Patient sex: F
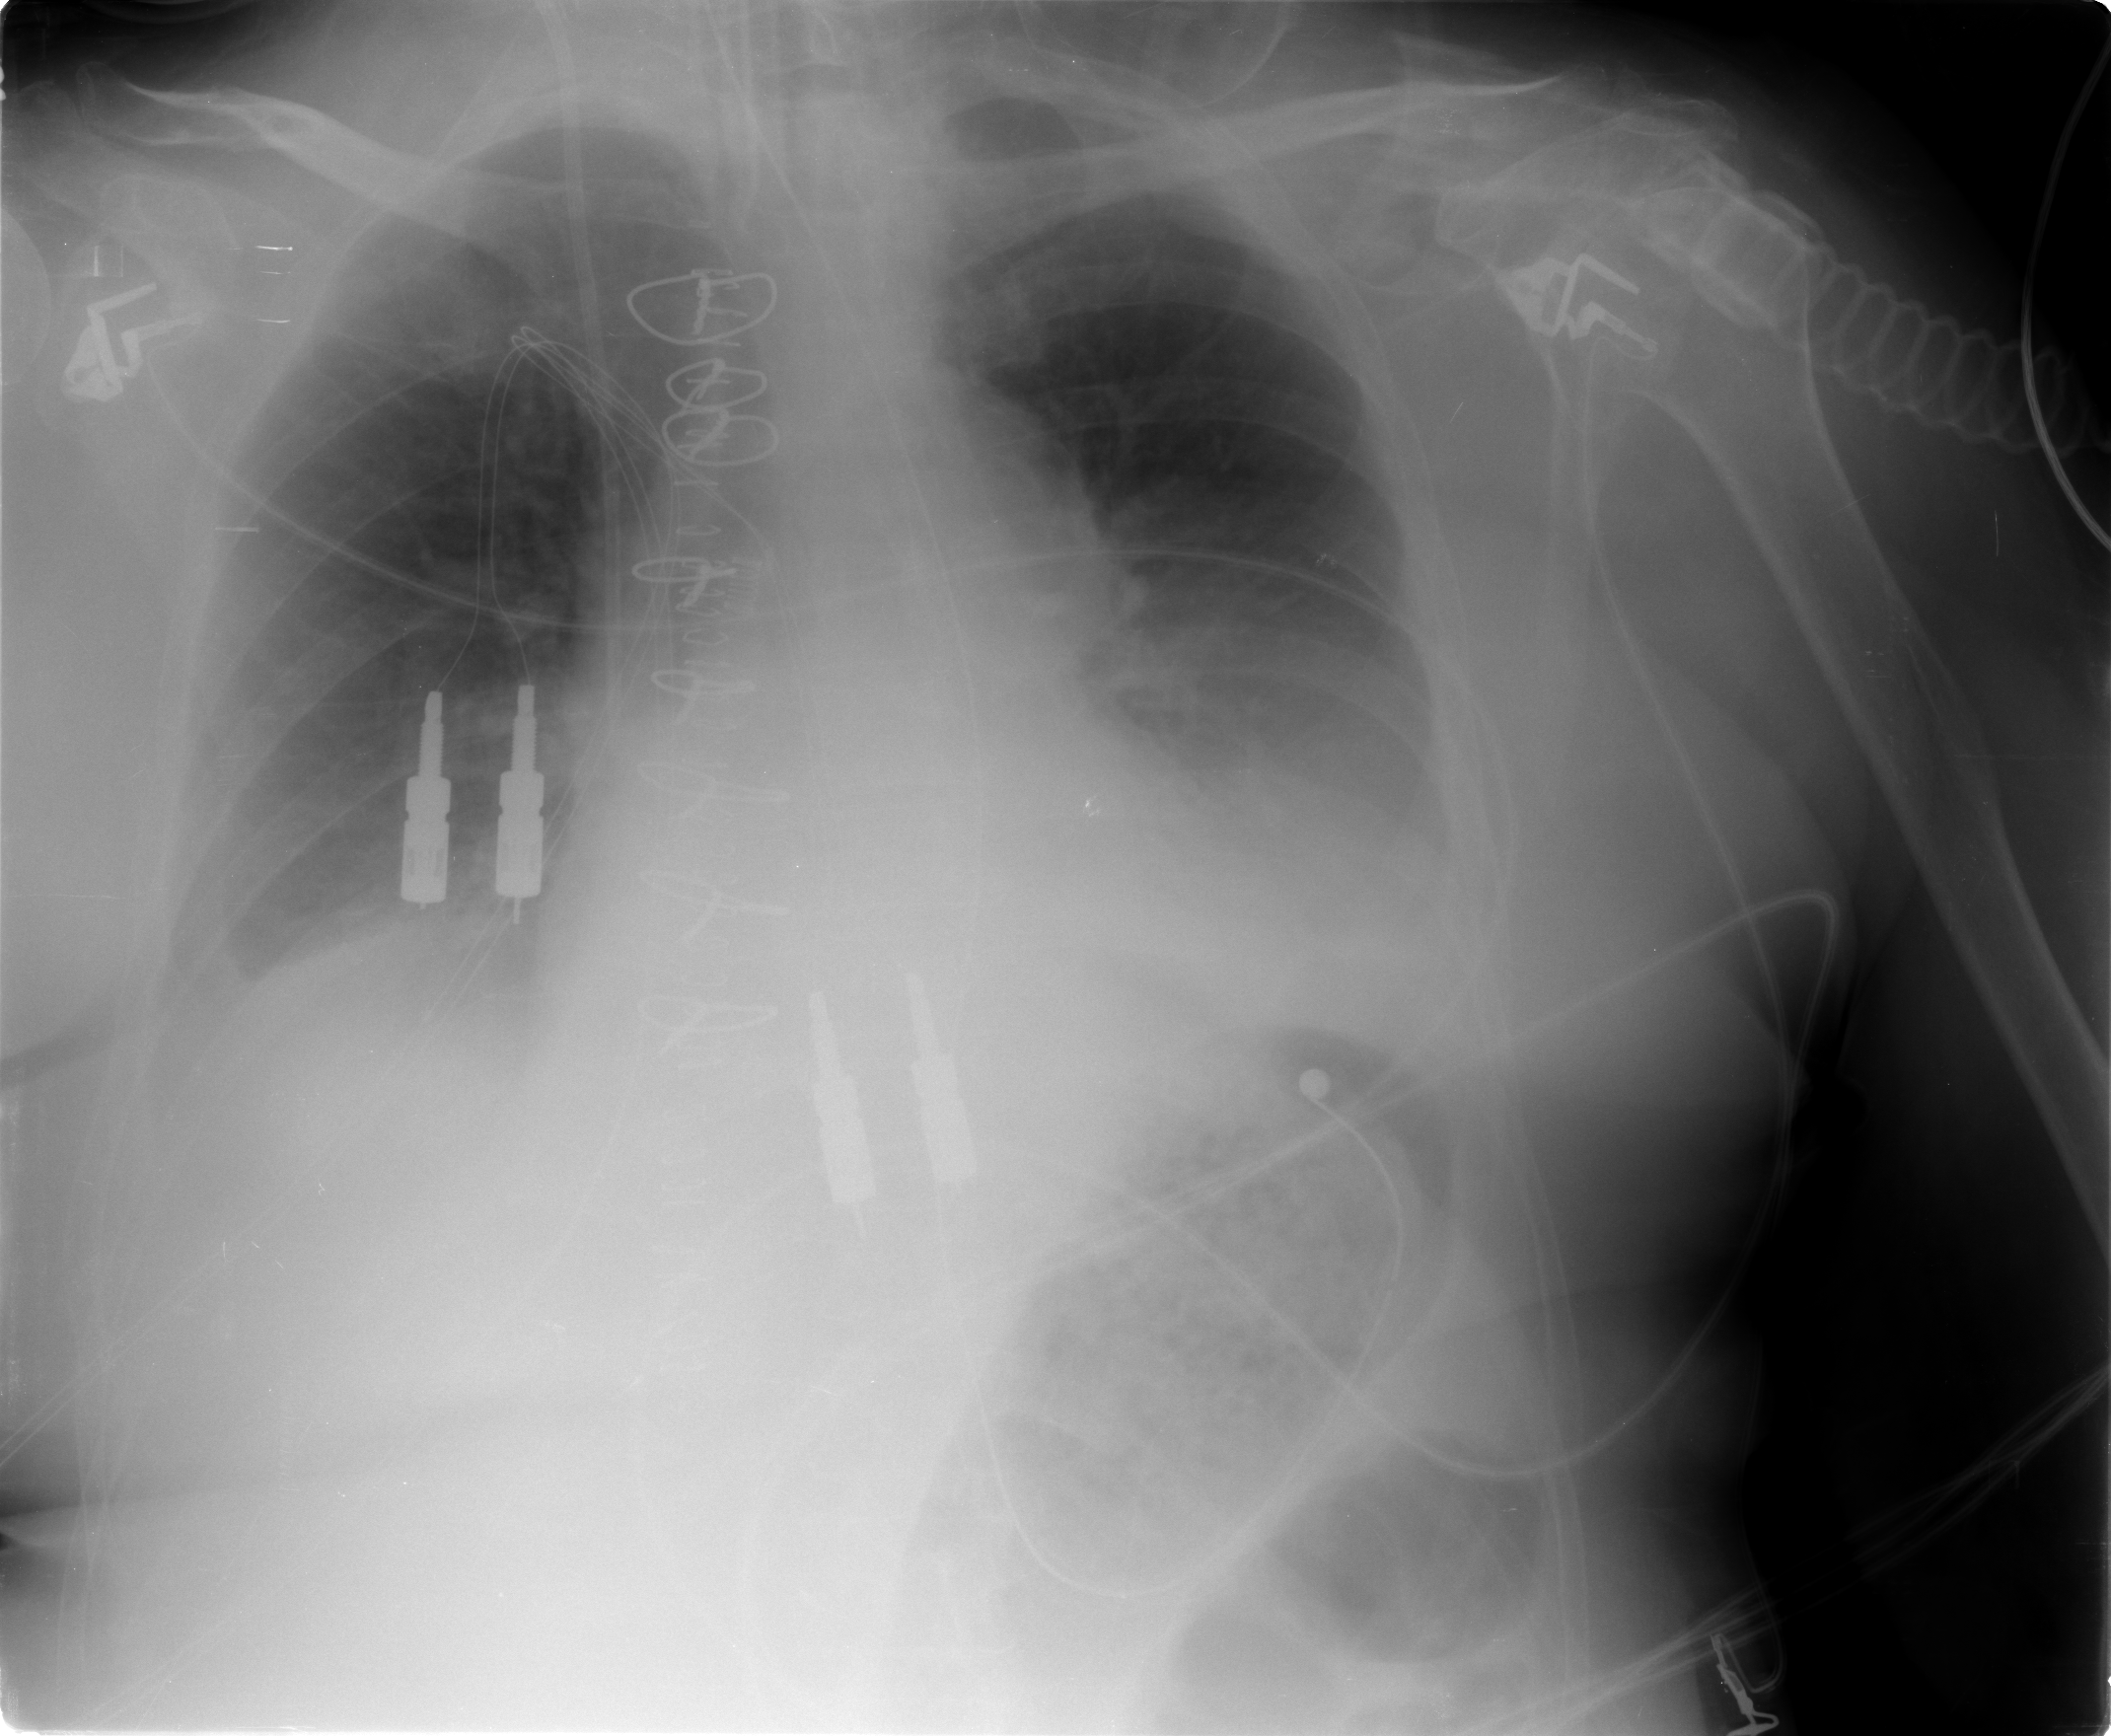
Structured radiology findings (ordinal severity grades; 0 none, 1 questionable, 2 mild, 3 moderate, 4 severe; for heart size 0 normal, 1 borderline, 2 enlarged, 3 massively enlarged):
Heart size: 1
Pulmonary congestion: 2
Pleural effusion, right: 1
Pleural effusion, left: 2
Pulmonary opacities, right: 0
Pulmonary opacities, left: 0
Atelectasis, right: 1
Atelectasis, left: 1